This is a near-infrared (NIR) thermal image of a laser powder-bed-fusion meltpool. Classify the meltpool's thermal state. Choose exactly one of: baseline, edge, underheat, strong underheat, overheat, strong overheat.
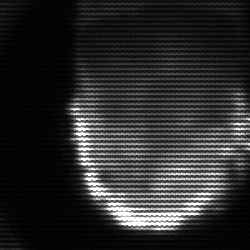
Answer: baseline